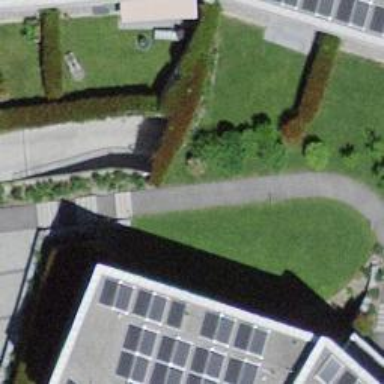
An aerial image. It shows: Parking entrance.